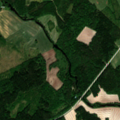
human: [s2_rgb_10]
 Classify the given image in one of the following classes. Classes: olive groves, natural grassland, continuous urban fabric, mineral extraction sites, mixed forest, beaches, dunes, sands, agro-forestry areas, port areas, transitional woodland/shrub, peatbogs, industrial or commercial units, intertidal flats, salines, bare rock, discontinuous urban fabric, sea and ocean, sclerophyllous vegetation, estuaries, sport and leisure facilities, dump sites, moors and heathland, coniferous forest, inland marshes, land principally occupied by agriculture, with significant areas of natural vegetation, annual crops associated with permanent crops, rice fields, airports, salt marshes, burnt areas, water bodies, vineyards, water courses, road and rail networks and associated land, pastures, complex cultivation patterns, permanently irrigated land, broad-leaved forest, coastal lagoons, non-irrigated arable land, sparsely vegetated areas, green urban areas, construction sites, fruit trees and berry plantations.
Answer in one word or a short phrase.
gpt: non-irrigated arable land, land principally occupied by agriculture, with significant areas of natural vegetation, coniferous forest, mixed forest, transitional woodland/shrub